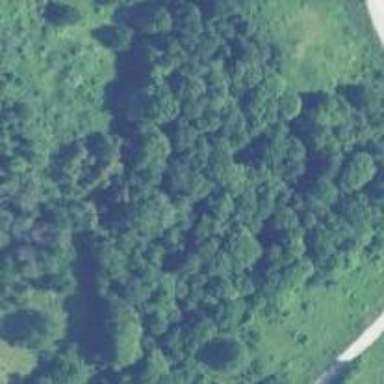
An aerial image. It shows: Beautiful woodland area.